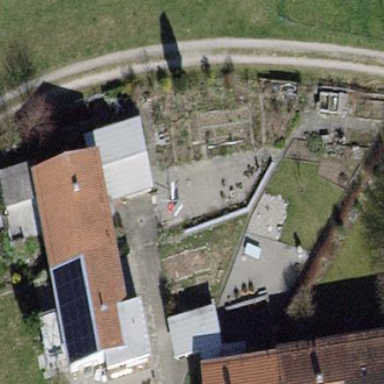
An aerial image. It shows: Building with tiled roof.